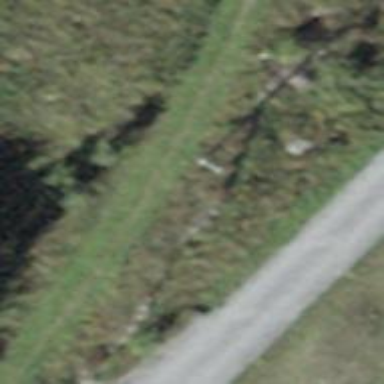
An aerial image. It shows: Track road with grade4 tracktype.